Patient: sex F, age 74
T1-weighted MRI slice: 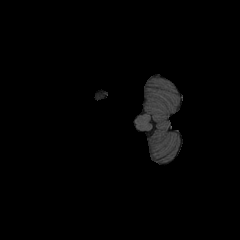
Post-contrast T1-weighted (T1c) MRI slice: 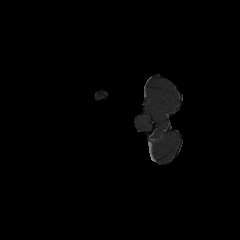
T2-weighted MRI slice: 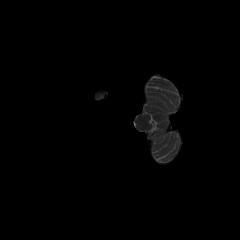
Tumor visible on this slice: no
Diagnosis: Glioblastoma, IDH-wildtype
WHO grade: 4